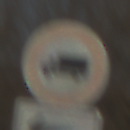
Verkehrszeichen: VerbotFuerKraftfahrzeugeUeberDreiKommaFuenfTonnen
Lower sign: RichtungsangabeDurchPfeile1
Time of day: MorningAfternoon
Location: Outdoor (Suburban)
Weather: PartlyCloudy
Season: NotSpecified
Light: Natural